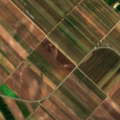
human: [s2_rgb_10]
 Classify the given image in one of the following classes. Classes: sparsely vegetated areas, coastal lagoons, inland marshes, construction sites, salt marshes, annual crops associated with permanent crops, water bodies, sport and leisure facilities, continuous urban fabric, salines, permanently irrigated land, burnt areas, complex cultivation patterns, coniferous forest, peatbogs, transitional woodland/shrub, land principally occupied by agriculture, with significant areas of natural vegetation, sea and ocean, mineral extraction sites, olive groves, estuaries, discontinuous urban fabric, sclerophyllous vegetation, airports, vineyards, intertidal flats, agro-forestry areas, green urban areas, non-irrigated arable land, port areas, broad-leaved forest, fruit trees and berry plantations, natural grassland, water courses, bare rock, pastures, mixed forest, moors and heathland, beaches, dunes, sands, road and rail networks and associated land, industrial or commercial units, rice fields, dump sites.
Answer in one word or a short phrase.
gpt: non-irrigated arable land, vineyards